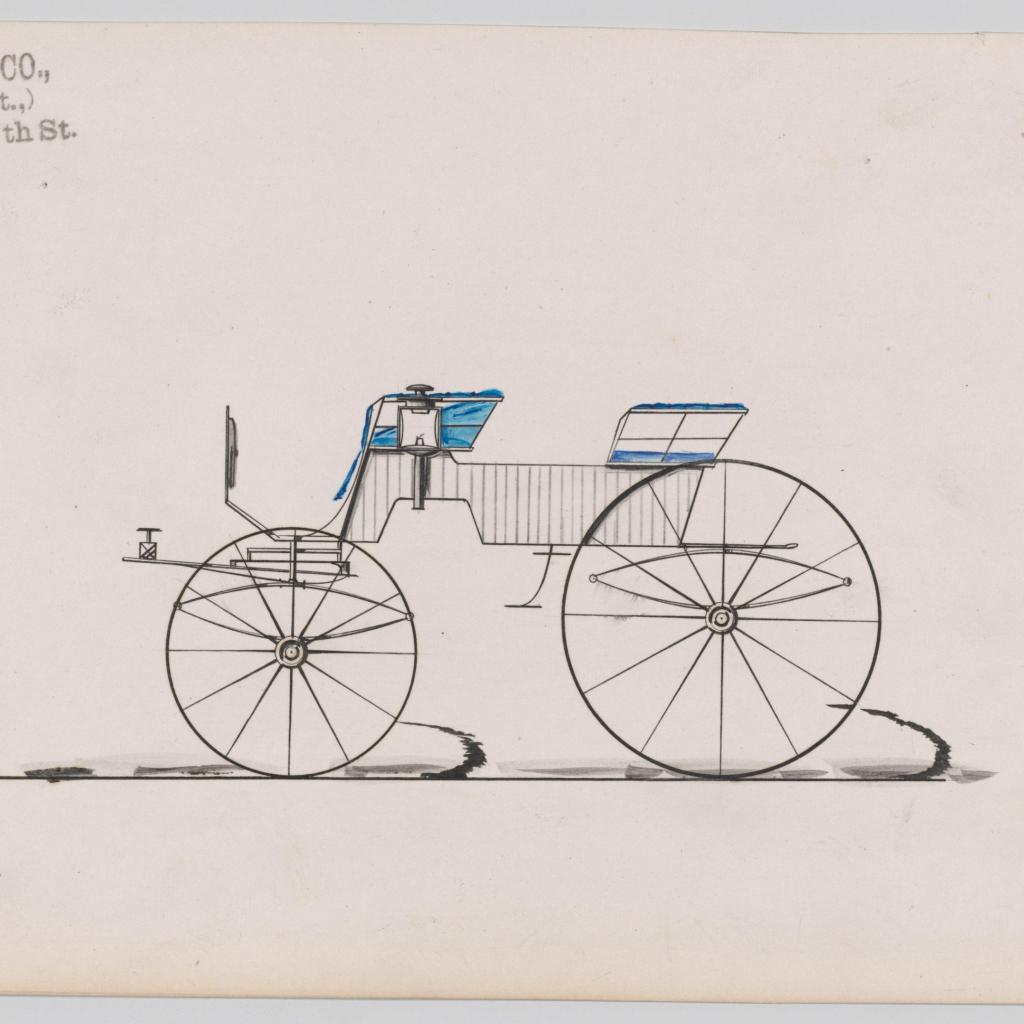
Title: Design for 4 seat Phaeton, no top, no. 3329
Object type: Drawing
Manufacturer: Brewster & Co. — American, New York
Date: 1877
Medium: Pen and black ink, watercolor and gouache
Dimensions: Sheet: 5 3/4 x 8 15/16 in. (14.6 x 22.7 cm)
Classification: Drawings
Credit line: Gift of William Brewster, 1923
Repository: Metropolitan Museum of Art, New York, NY